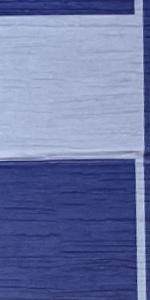
Label: Empty